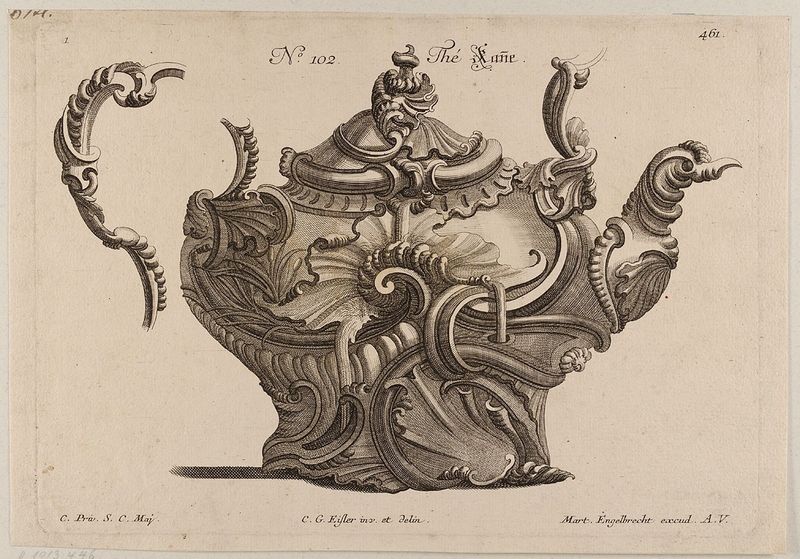
Titel: Eine Teekanne
Künstler: Martin Engelbrecht
Standort: Hamburg
Institution: Museum für Kunst und Gewerbe Hamburg
Schlagwörter: blätter, schatten, ornament, spitze, rokoko, kanne, papier, grafik, graphik, spitz, ornamente, tee, fotografie, photographie, griff, druckgraphik, druckgrafik, radierung, verziert, kunstgewerbe, voluten, teekanne, schnecke, samowar, kupferstich, kunsthandwerk, rocaille, martin, goldschmiedearbeit, tafelgeschirr, style, blütter, reproduktionen, eisler, industriedesign, 102, druckerzeugnisse, muschelwerk, ornamentstich, vorlageblätter, engelbrecht, c. g. eifler